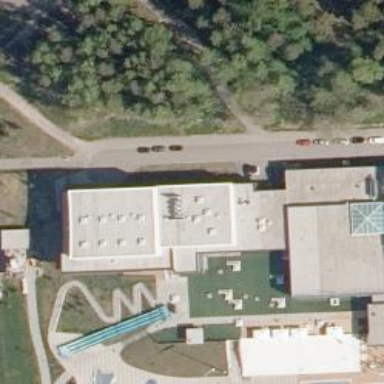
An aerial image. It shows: Swimming sports center in building.